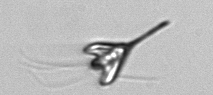
Label: Pyramimonas_longicauda